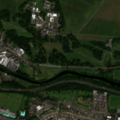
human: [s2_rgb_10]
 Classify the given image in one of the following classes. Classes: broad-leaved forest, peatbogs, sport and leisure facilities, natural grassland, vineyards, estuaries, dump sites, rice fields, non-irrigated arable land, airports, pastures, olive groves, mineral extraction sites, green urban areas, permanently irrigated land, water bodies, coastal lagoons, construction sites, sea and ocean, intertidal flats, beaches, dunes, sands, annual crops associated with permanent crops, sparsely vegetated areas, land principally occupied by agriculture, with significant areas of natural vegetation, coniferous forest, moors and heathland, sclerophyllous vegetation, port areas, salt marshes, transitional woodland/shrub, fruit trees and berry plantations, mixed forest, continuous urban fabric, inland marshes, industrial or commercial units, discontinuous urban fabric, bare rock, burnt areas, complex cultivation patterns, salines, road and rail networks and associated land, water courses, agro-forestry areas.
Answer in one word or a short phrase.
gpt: discontinuous urban fabric, green urban areas